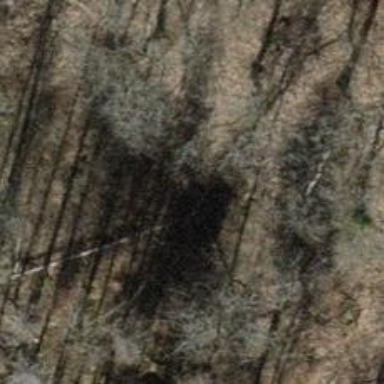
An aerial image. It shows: Deciduous broadleaved tree.